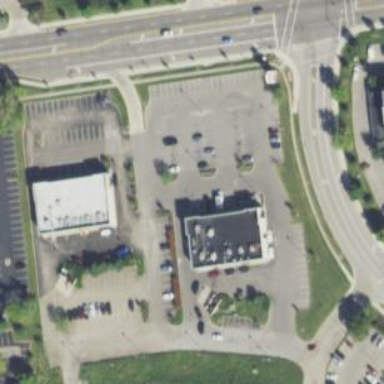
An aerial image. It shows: Retail area.